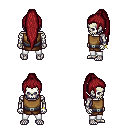
a pixel art fantasy rpg character, male body template, skeleton, leather chest armor, white pants, brunette extra-long topknot hairstyle, bracelets, four views (front, back, left, right), 2x2 character sprite sheet, small pixel art, hard edges, no anti-aliasing